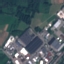
Land use / land cover class: Industrial